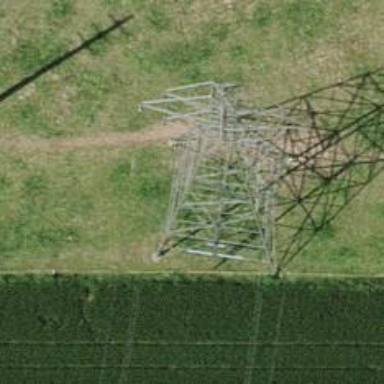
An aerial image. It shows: Towering power structure.